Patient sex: M
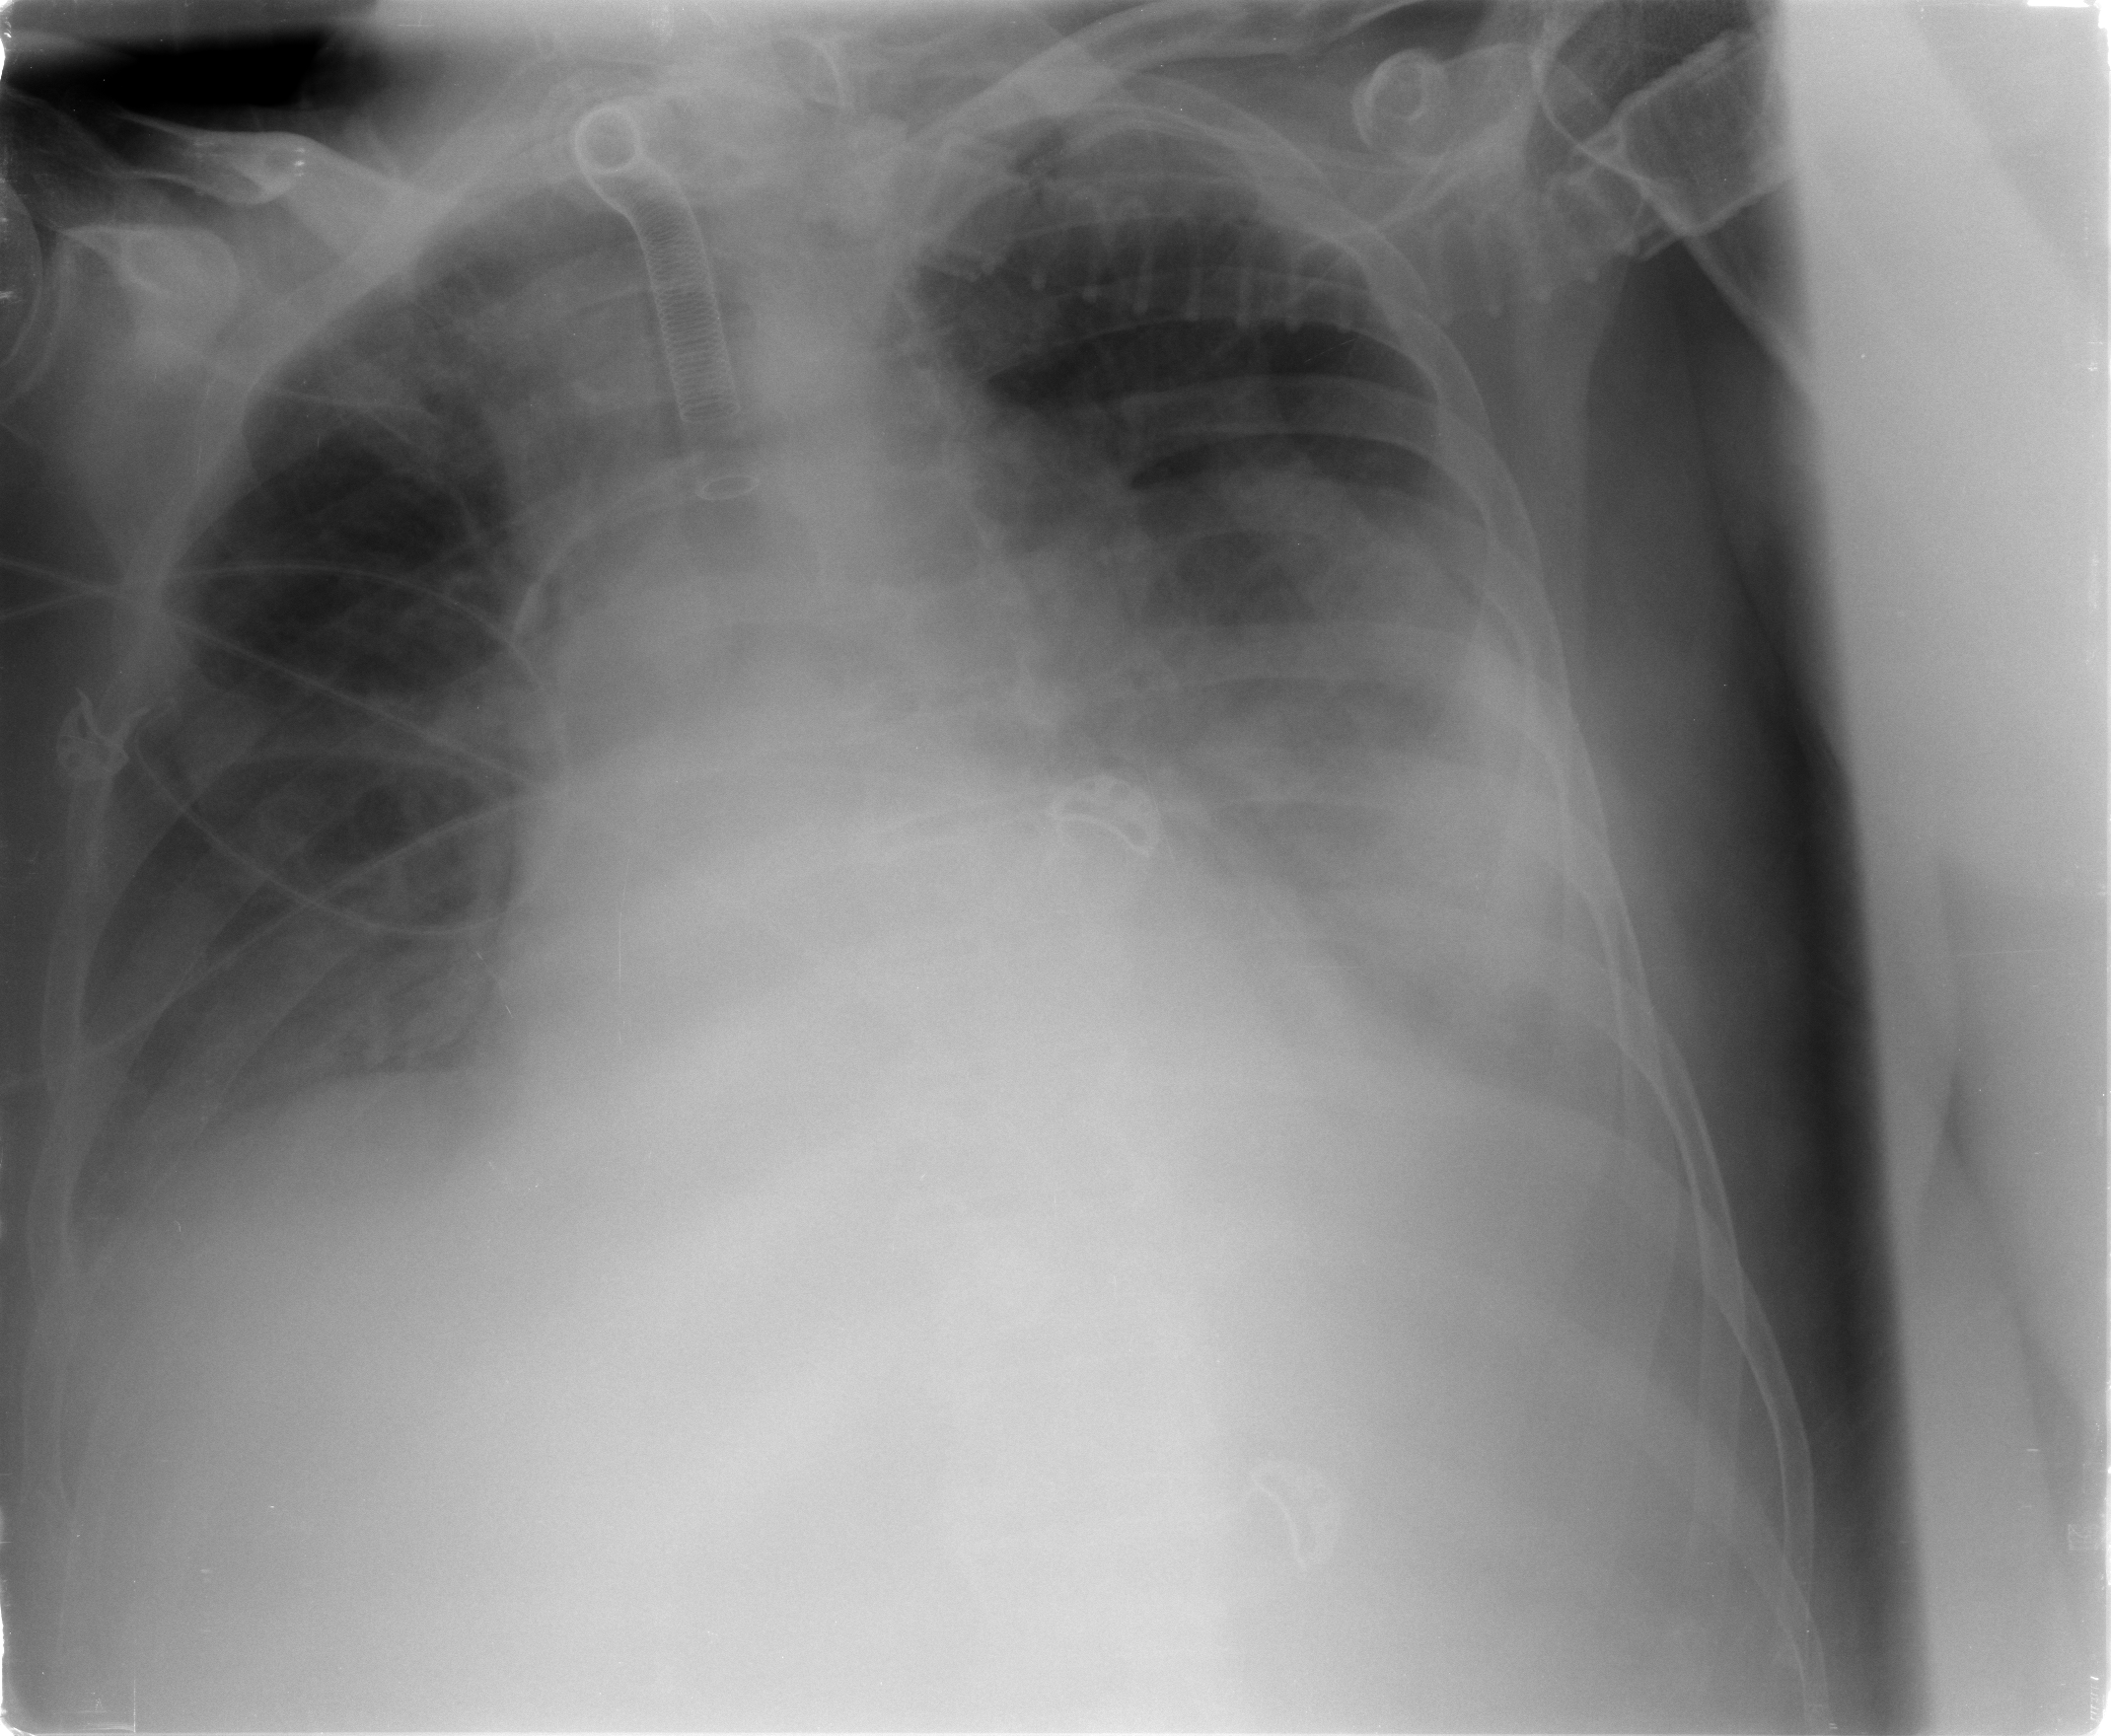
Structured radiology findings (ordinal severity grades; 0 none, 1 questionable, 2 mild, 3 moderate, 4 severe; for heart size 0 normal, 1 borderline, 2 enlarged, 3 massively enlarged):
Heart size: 2
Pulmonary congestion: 2
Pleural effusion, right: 1
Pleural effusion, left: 3
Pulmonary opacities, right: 2
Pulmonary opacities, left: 3
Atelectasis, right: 2
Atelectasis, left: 3